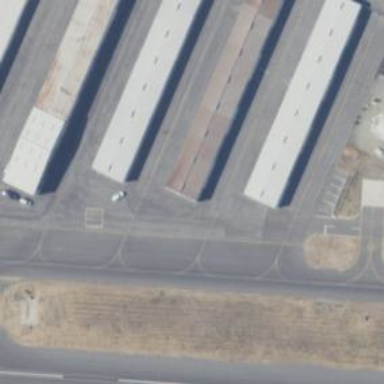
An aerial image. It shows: Image of taxiway at airport.